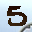
Label: 5